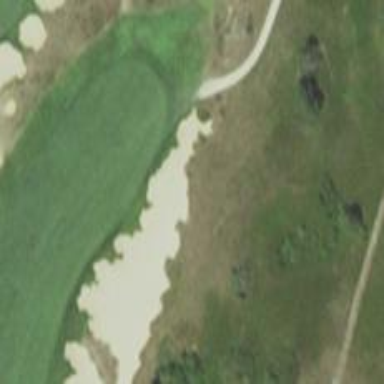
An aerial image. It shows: Golf pitch with sand bunkers.